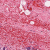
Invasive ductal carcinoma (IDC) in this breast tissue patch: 0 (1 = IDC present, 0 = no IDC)